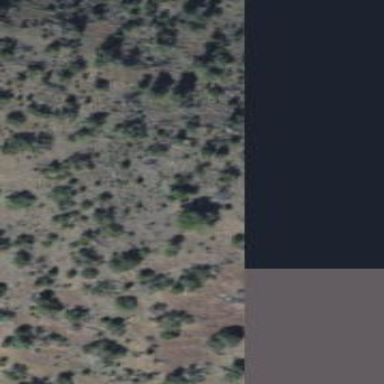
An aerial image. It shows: Area covered in scrub vegetation.